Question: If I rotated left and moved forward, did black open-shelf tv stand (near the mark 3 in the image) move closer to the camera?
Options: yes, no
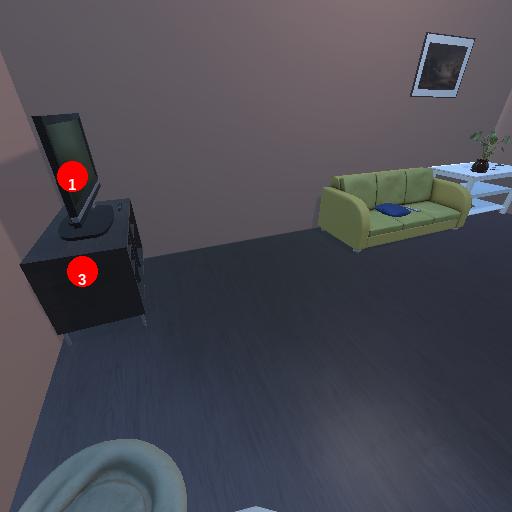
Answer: yes